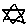
Label: star